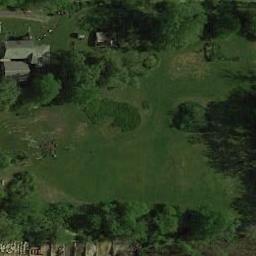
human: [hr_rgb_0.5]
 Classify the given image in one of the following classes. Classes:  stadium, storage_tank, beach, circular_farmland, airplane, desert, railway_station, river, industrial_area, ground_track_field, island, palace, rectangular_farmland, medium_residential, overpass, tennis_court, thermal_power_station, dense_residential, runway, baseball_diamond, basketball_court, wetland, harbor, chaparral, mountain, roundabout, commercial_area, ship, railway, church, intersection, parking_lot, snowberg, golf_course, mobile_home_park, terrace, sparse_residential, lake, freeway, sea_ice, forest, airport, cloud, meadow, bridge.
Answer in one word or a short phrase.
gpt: meadow